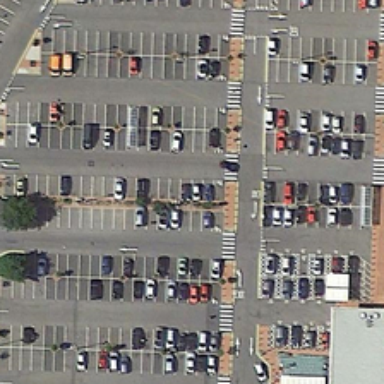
Many cars and empty parking spaces are in a parking lot near a building and several green trees .